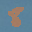
Label: 8